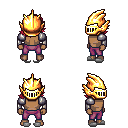
a pixel art fantasy rpg character, male body template, human, dark skin, steel arm armor, magenta pants, ruby red swoop hairstyle, gold helm, white slippers, four views (front, back, left, right), 2x2 character sprite sheet, small pixel art, hard edges, no anti-aliasing